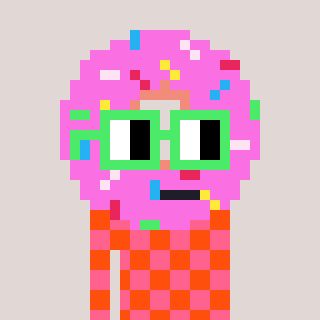
a pixel art character with square light green glasses, a doughnut-shaped head and a orange-colored body on a warm background